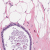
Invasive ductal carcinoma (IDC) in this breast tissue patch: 0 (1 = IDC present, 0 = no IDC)